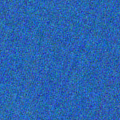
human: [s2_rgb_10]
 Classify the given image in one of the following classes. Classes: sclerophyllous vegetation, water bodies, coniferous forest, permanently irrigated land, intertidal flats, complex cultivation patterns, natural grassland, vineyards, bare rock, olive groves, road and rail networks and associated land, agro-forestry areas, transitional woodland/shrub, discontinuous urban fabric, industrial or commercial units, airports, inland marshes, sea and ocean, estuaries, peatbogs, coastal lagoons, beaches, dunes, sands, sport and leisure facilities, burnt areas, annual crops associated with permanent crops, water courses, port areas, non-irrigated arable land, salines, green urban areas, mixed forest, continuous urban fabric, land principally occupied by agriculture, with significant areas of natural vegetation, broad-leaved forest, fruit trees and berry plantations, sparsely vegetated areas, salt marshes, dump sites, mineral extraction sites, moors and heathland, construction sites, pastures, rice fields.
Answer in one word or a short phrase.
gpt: sea and ocean